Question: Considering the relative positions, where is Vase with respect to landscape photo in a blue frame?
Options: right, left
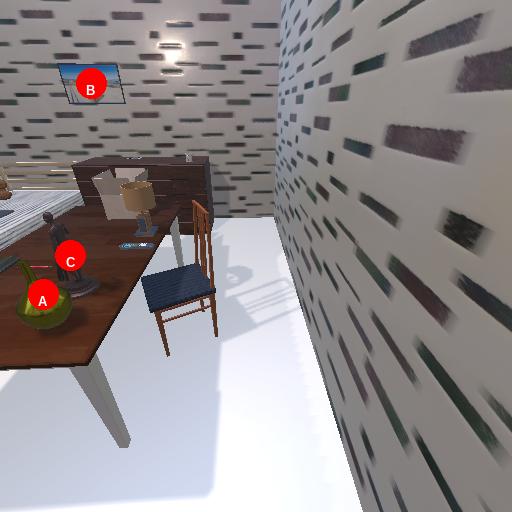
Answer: right